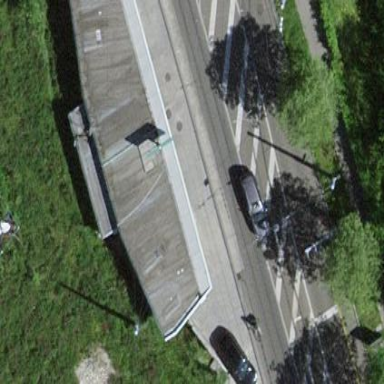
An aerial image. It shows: Fuel station located under roof.